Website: bh-photo
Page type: store-pickup
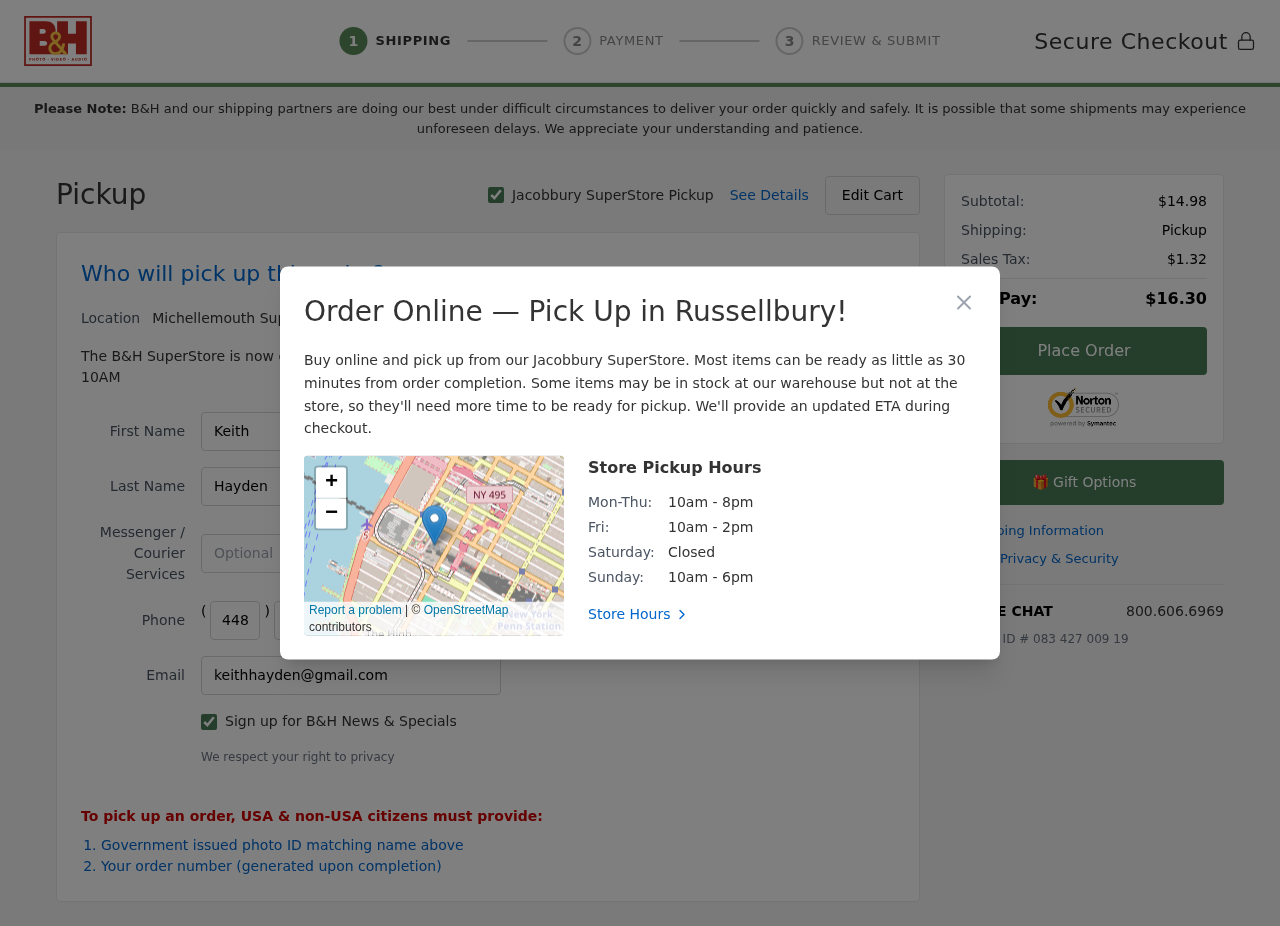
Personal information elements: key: PII_CITY
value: Jacobbury
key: PII_CITY2
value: Michellemouth
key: PII_CITY3
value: Russellbury
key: PII_EMAIL
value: keithhayden@gmail.com
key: PII_FIRSTNAME
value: Keith
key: PII_LASTNAME
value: Hayden
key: PII_PHONE_AREA
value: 448
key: PII_PHONE_PREFIX
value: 446
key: PII_PHONE_SUFFIX
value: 1599
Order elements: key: ORDER_SUBTOTAL
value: $14.98
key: ORDER_TAX
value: $1.32
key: ORDER_TOTAL
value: $16.30
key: ORDER_ID
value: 083 427 009 19